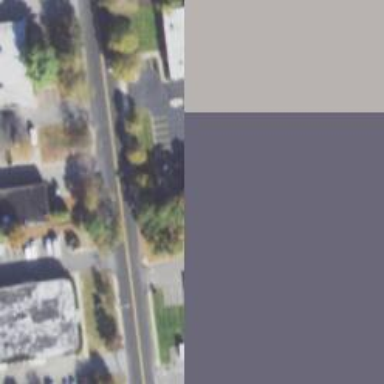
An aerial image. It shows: Commercial building.